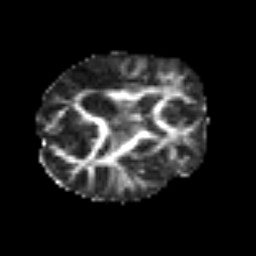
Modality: FA
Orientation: axial
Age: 62
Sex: female
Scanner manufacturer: siemens
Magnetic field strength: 3 T
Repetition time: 3.2 s
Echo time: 0.081 s